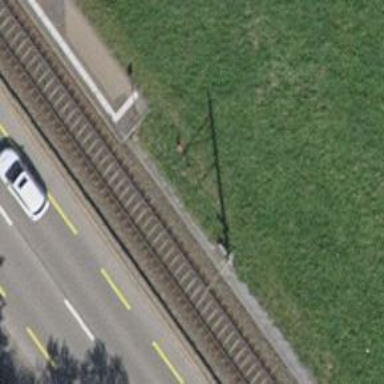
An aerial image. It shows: Single-track electrified railway with contact line.